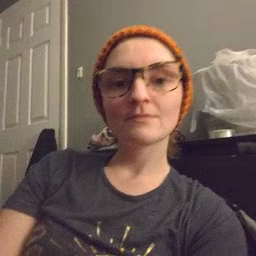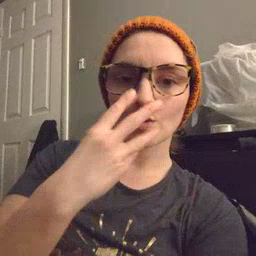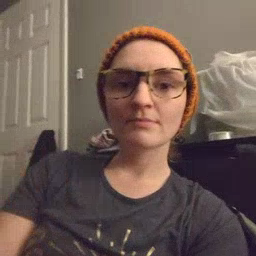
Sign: wolf